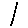
Label: line